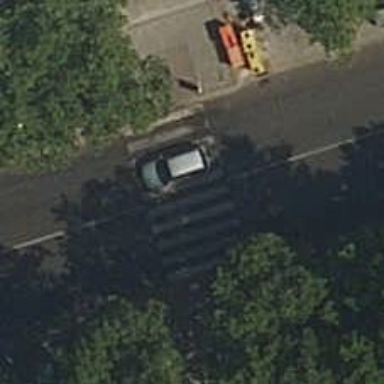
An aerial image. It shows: Uncontrolled road crossing.